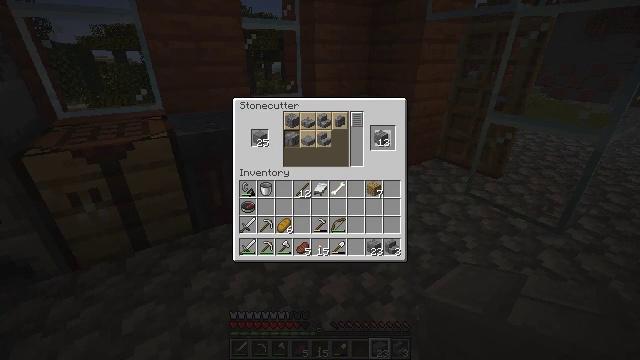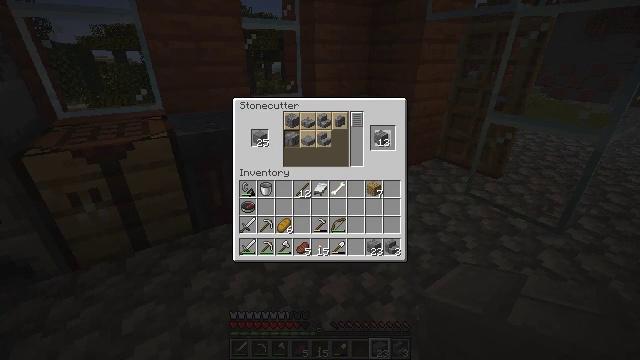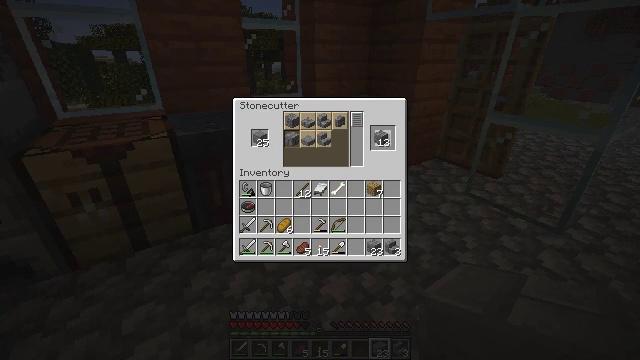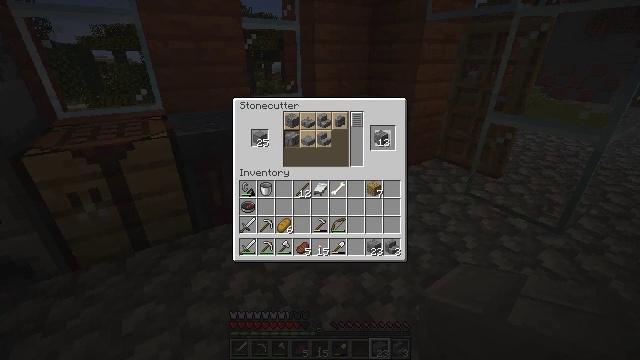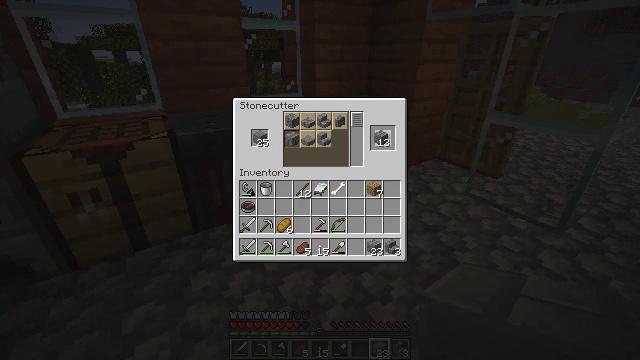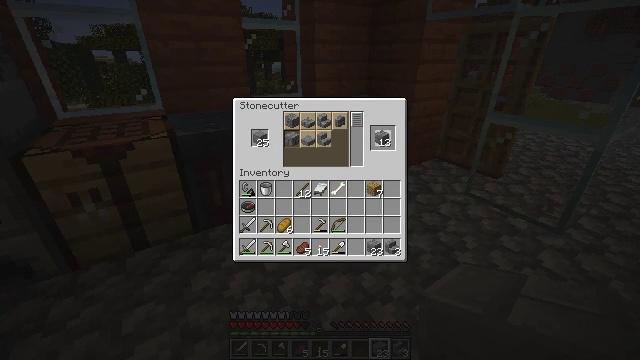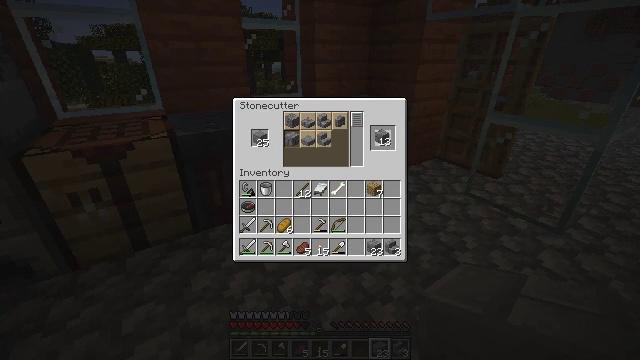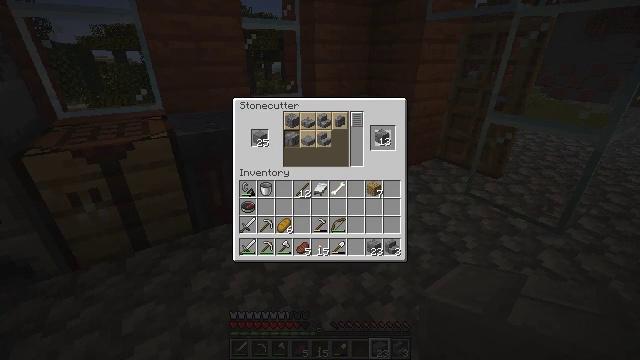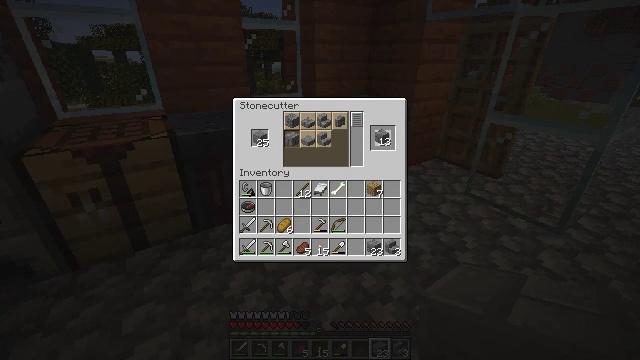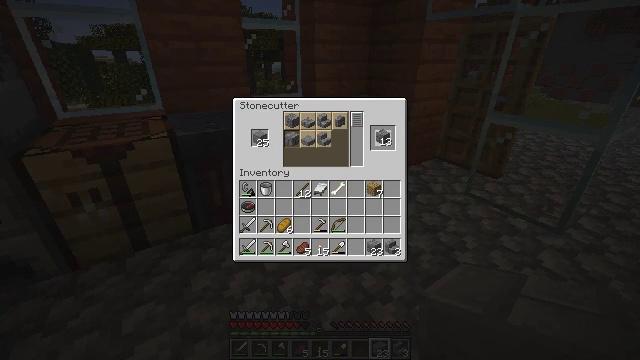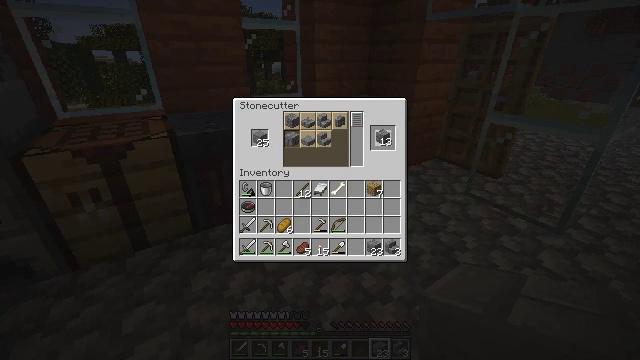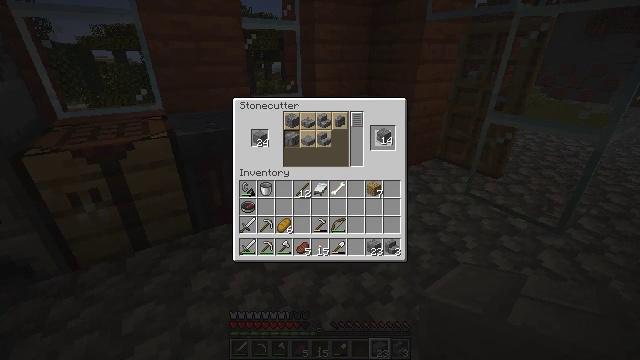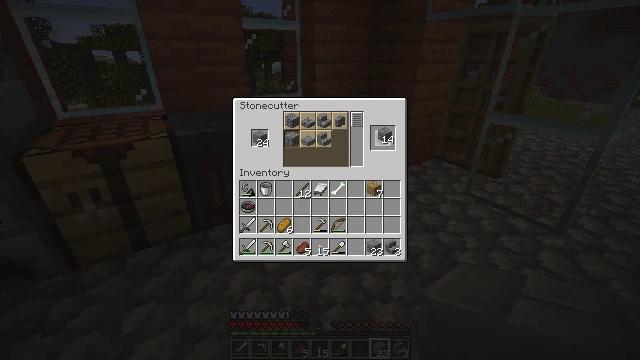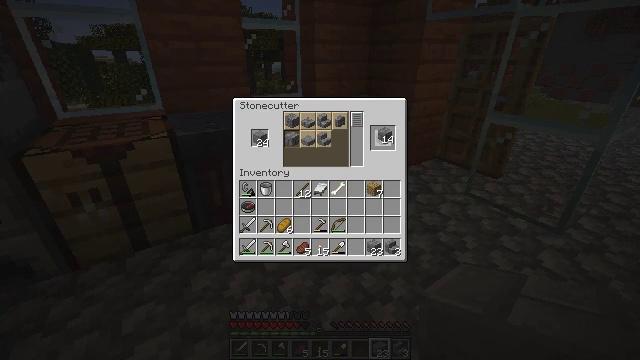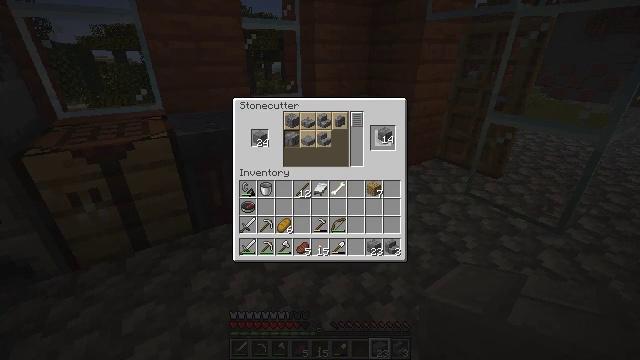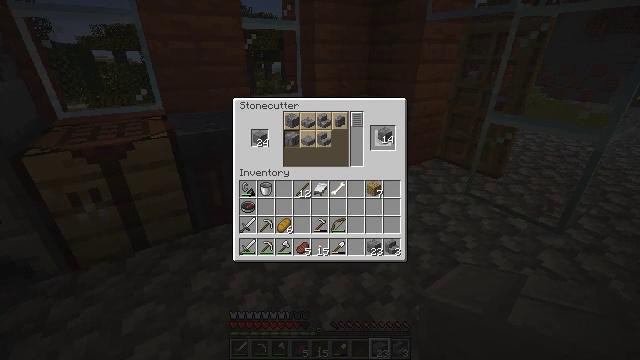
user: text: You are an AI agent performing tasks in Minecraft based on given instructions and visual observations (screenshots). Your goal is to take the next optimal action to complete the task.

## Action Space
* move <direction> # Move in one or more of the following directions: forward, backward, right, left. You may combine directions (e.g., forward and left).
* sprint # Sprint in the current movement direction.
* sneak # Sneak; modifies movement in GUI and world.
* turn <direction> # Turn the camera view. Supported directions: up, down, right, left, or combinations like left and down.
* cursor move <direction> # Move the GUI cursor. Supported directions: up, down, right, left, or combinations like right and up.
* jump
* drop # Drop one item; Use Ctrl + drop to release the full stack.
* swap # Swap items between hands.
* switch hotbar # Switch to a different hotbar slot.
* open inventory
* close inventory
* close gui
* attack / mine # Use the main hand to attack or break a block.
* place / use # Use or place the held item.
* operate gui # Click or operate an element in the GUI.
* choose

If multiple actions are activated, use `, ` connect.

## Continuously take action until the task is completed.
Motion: motion action
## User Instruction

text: Craft stone bricks.
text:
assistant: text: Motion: attack / mine
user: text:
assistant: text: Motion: attack / mine
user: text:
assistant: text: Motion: attack / mine
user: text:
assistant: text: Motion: attack / mine
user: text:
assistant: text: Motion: attack / mine
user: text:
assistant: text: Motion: attack / mine
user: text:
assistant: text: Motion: attack / mine
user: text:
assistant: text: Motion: attack / mine
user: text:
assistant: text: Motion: attack / mine
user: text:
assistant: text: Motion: attack / mine
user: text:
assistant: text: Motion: no_op
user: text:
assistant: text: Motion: no_op
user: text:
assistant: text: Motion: attack / mine
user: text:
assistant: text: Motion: attack / mine
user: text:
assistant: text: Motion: attack / mine
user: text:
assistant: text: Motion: attack / mine
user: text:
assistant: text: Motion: attack / mine
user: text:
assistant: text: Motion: attack / mine
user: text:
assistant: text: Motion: attack / mine
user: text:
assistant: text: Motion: attack / mine
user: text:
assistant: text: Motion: attack / mine
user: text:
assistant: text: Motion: attack / mine
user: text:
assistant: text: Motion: attack / mine
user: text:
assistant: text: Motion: attack / mine
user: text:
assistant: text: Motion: attack / mine
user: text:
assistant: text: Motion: attack / mine
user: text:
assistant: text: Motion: attack / mine
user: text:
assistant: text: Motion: attack / mine
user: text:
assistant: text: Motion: no_op
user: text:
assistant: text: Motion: attack / mine